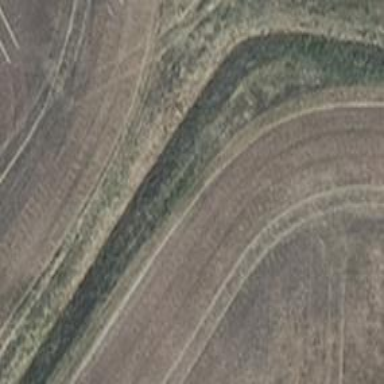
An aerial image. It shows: Grass track with grade 5 tracktype.